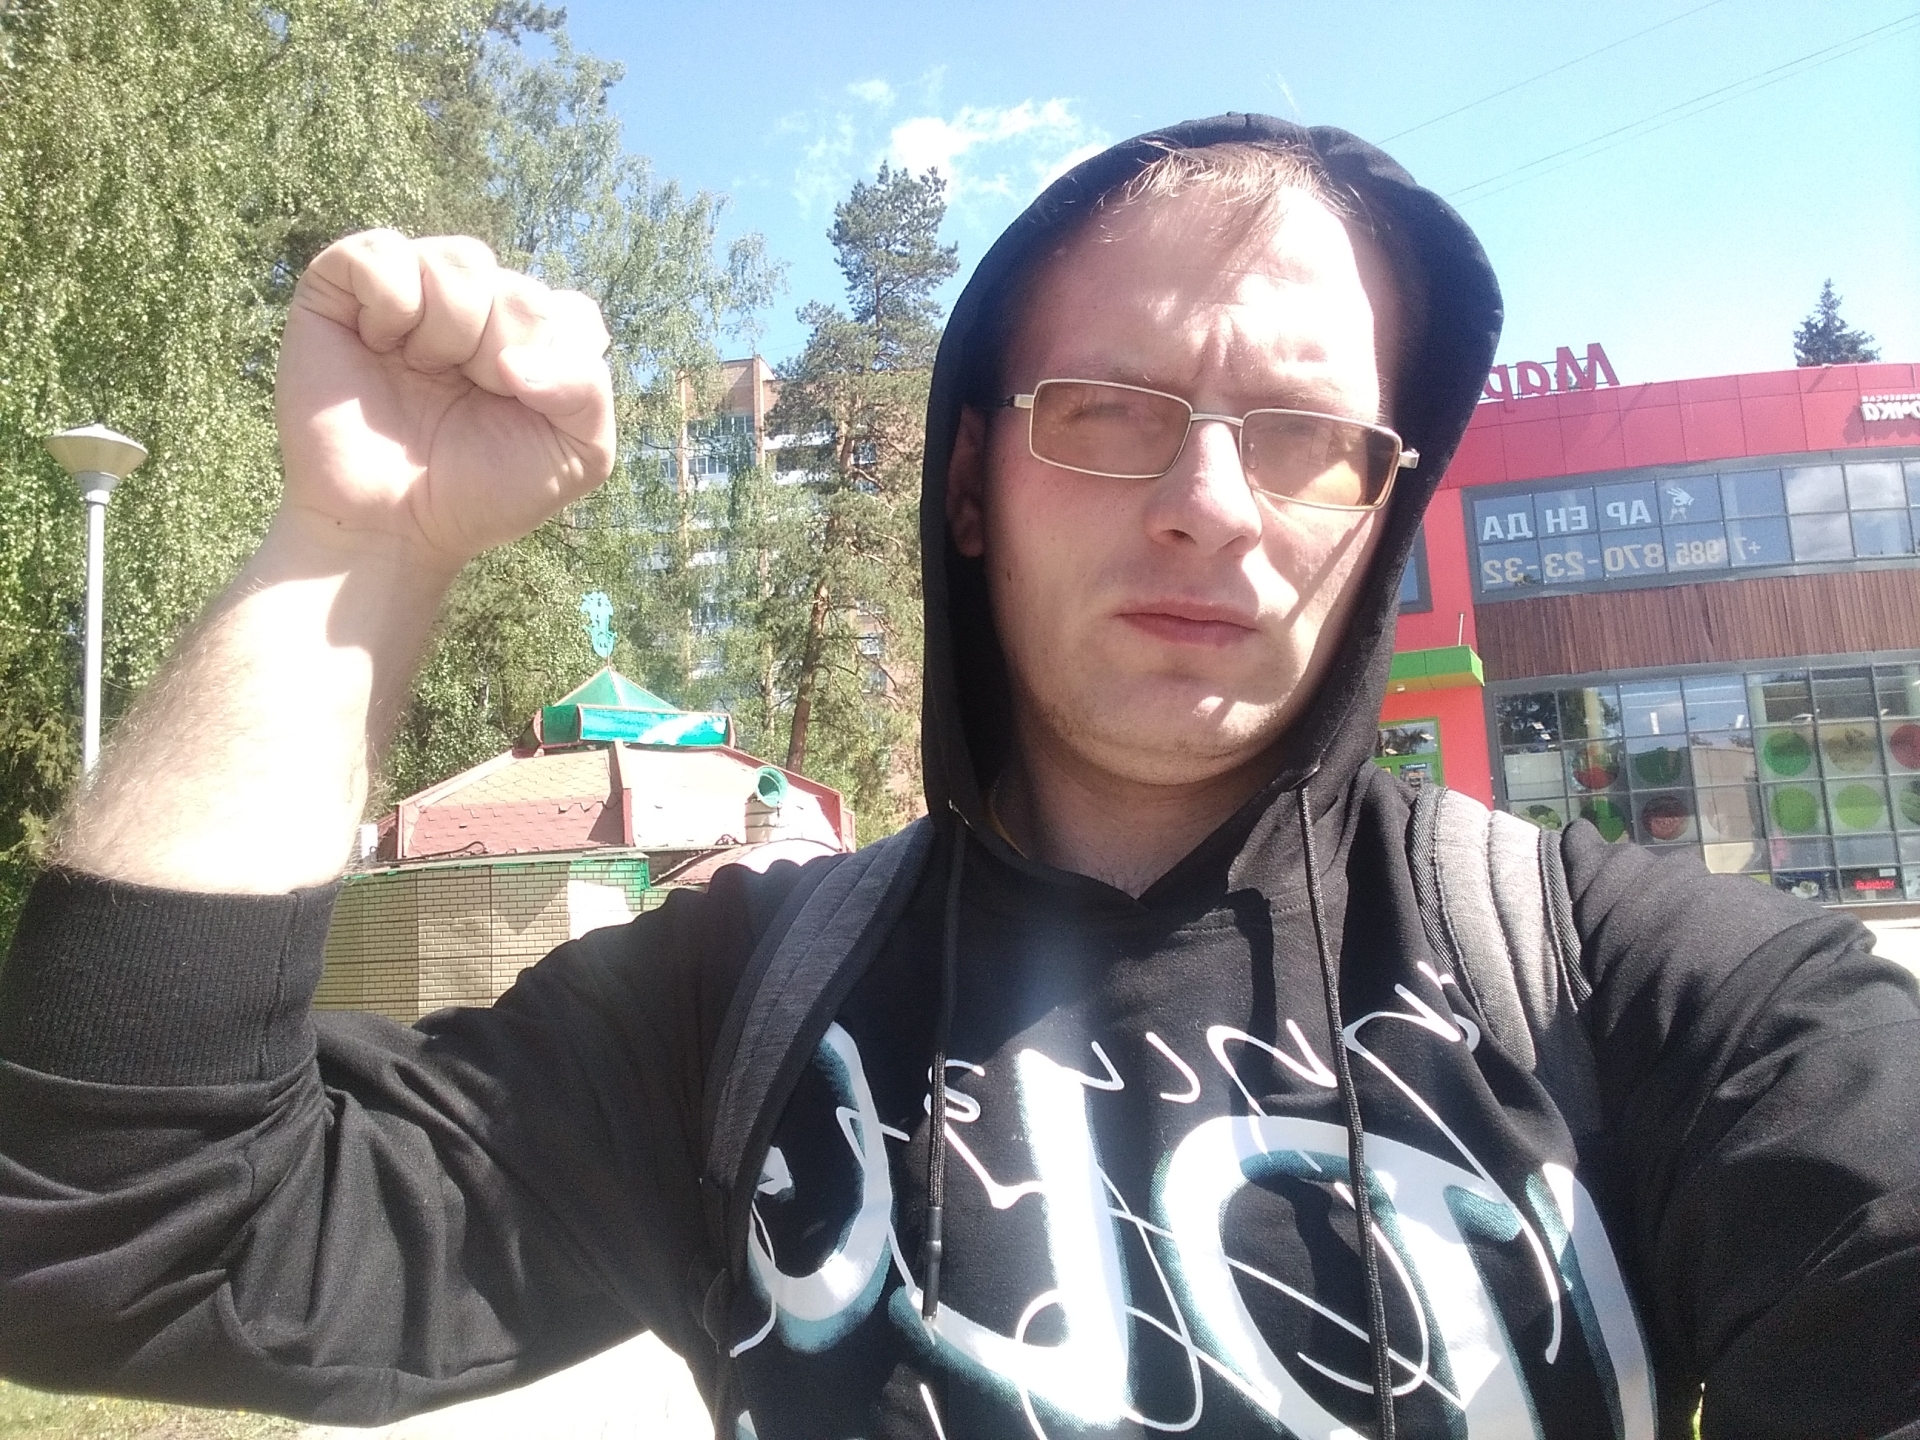
Label: noise